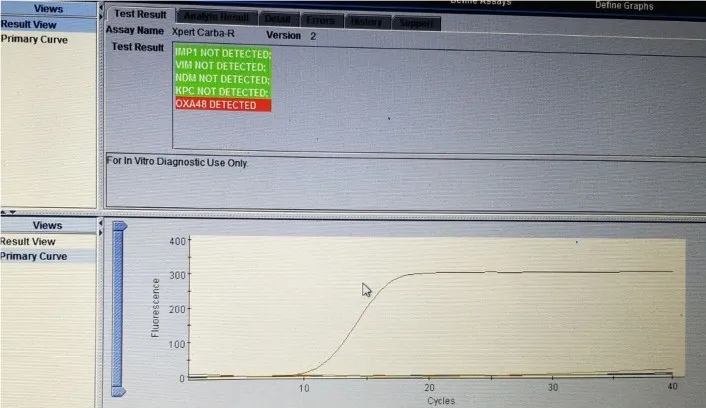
Cepheid Xpert Carba-R Assay showing detection of blaOXA-48 gene sequences.
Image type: chart (chart)